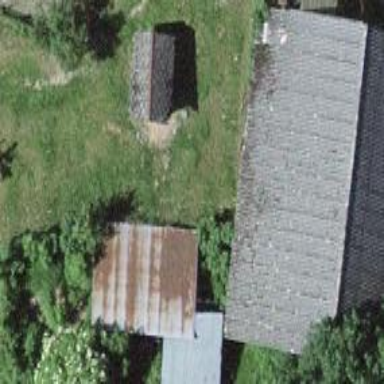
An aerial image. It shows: Barn.